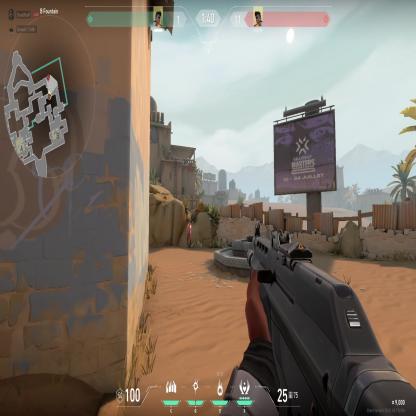
Label: enemy